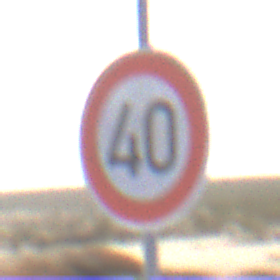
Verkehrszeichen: Geschwindigkeit40
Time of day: Midday
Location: Outdoor (Nature)
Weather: PartlyCloudy
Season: NotSpecified
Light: Natural